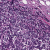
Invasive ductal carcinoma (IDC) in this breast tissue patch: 1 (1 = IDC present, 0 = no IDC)